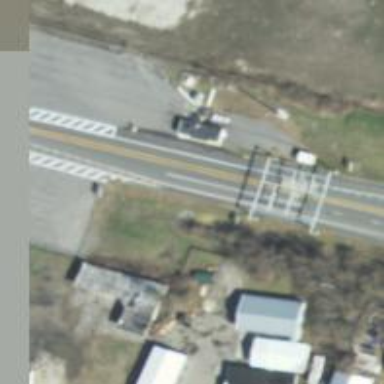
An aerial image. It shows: Toll gantry on the road.